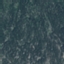
Land use / land cover class: HerbaceousVegetation